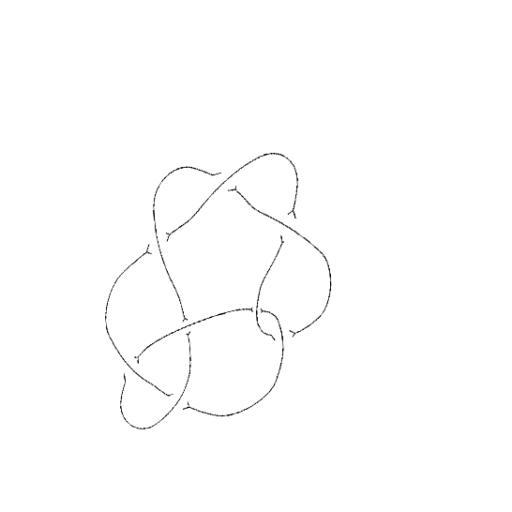
Crossing number: 8